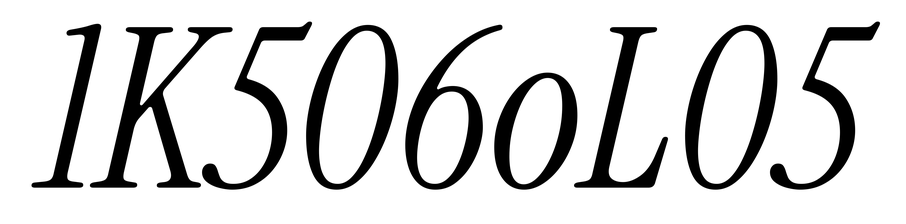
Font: InstrumentSerif-Italic